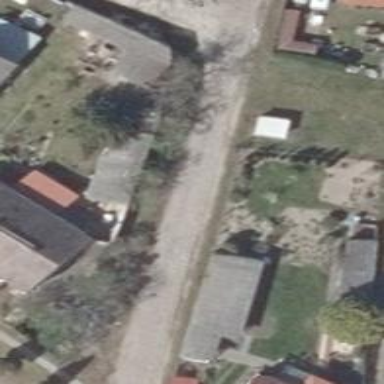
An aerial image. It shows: Residential road.